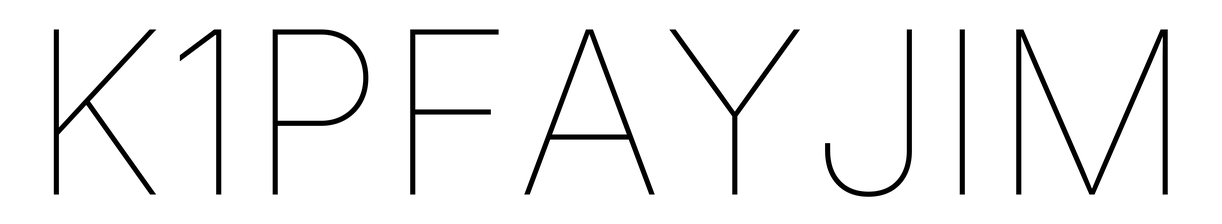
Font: Inter_Thin